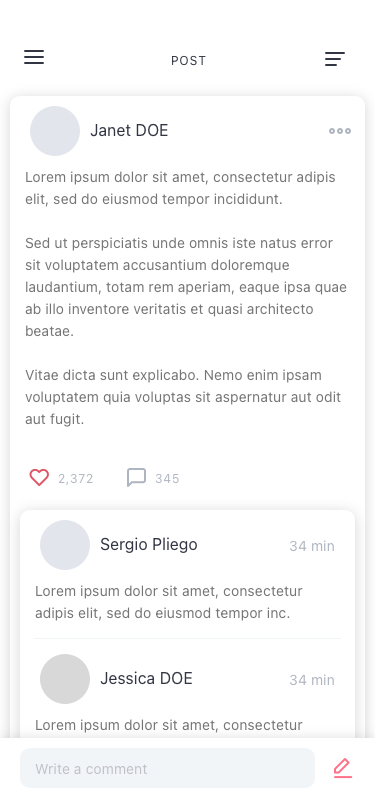
Text in this UI design:
Lorem ipsum dolor sit amet, consectetur adipis elit, sed do eiusmod tempor inc.
34 min
Jessica DOE
Lorem ipsum dolor sit amet, consectetur adipis elit, sed do eiusmod tempor inc.
34 min
Sergio Pliego
Write a comment
345
2,372
Lorem ipsum dolor sit amet, consectetur adipis elit, sed do eiusmod tempor incididunt.

Sed ut perspiciatis unde omnis iste natus error sit voluptatem accusantium doloremque laudantium, totam rem aperiam, eaque ipsa quae ab illo inventore veritatis et quasi architecto beatae.

Vitae dicta sunt explicabo. Nemo enim ipsam voluptatem quia voluptas sit aspernatur aut odit aut fugit.
Janet DOE
POST